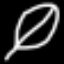
Label: leaf